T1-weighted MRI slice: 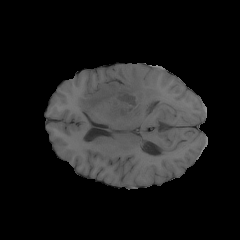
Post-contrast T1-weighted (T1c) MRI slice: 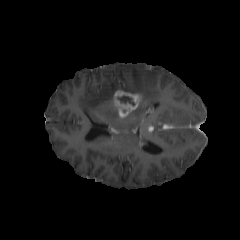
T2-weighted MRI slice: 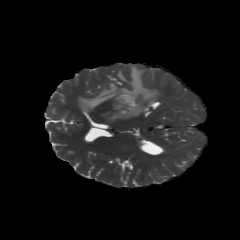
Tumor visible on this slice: yes